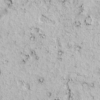
Label: not_dusty